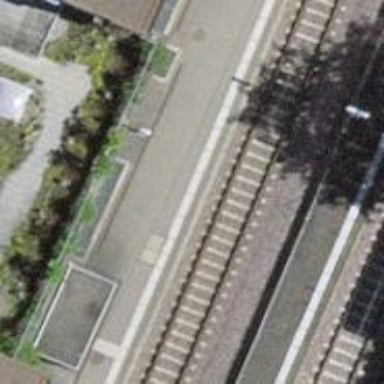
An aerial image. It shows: Solitary milestone along the railway.